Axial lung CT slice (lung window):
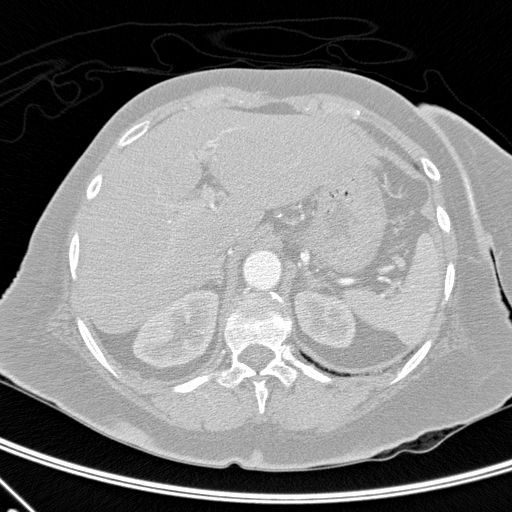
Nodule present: no